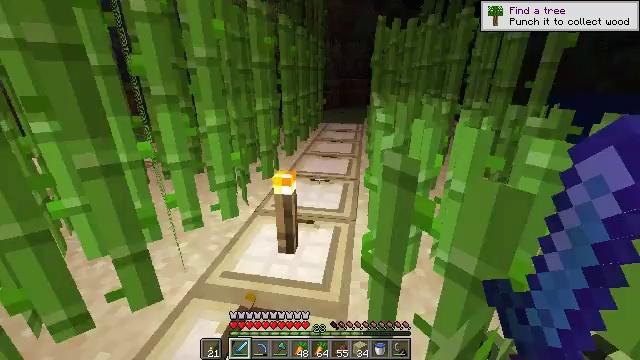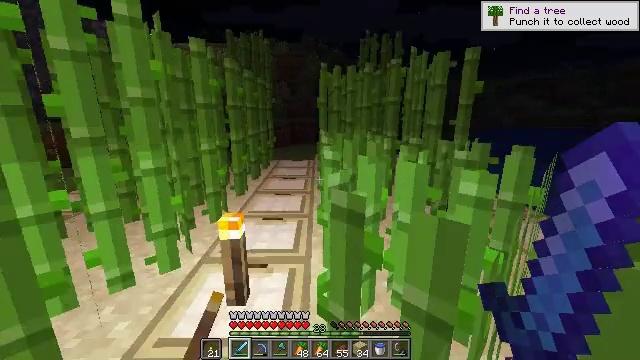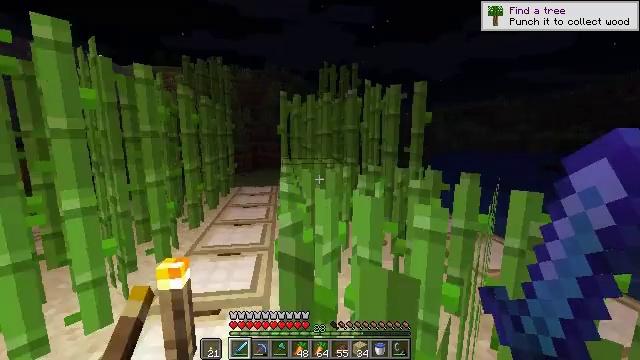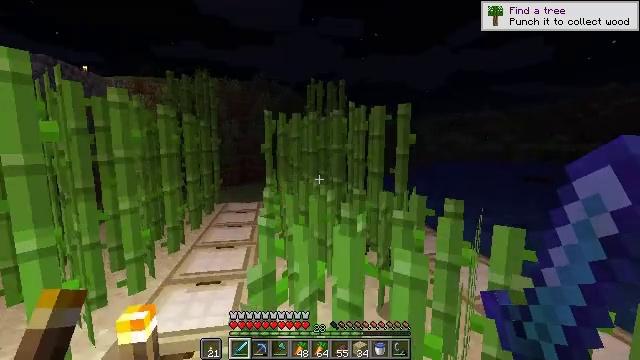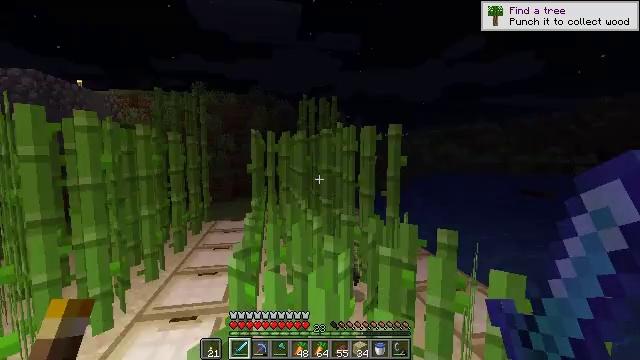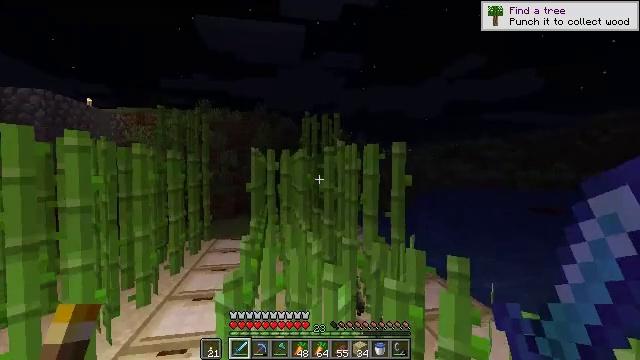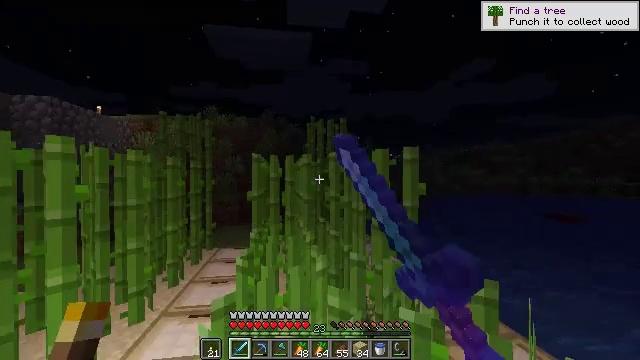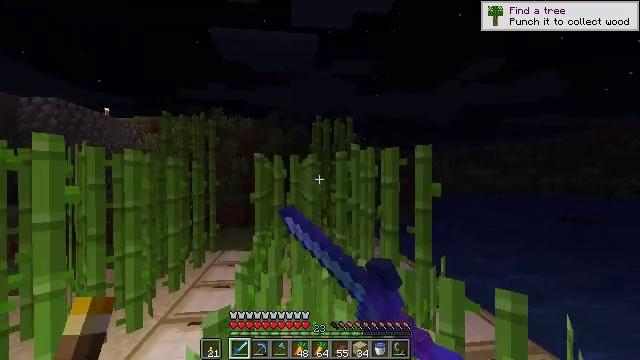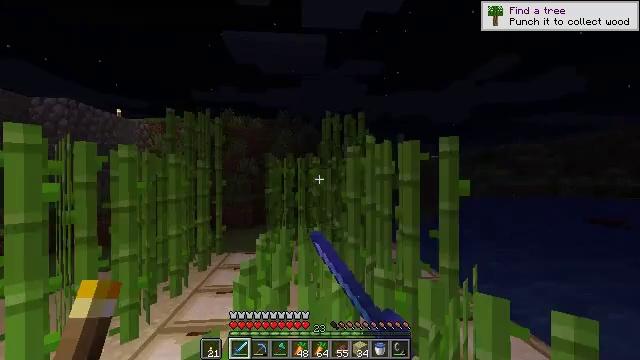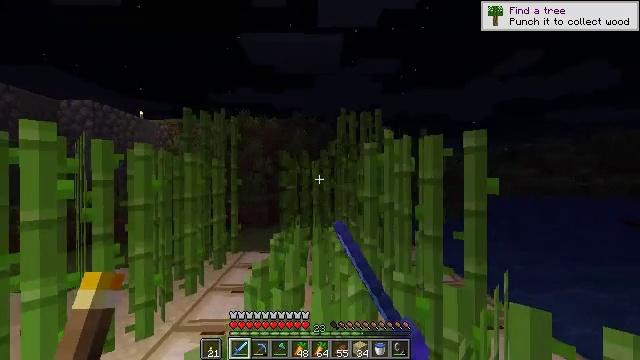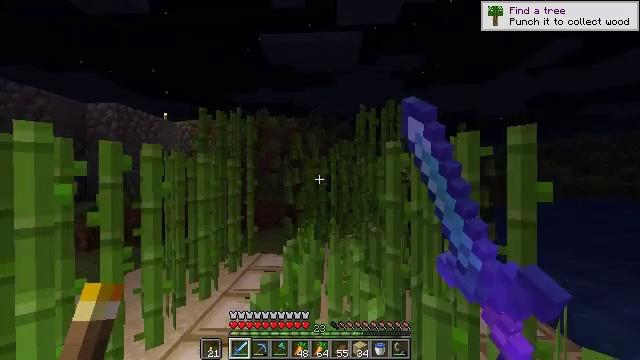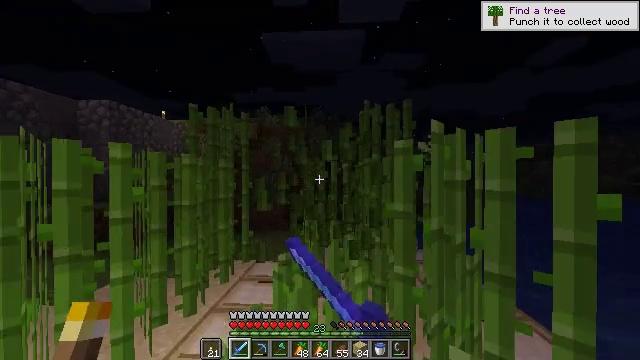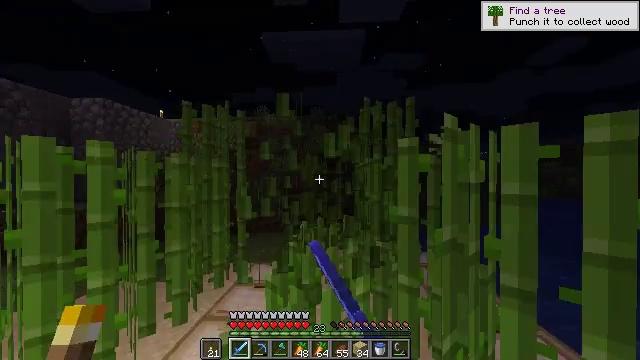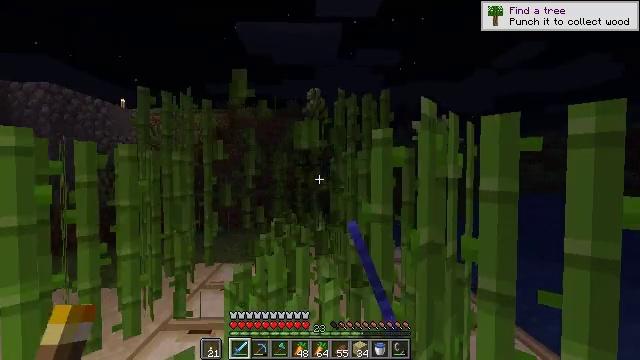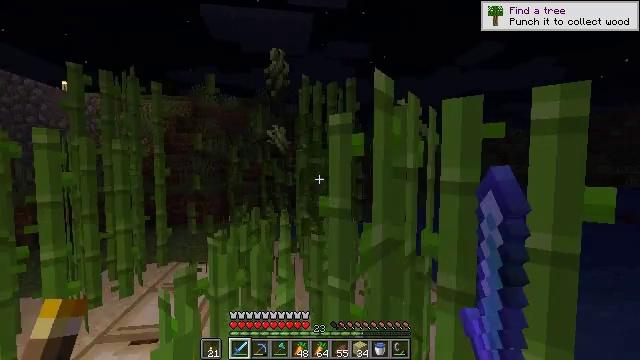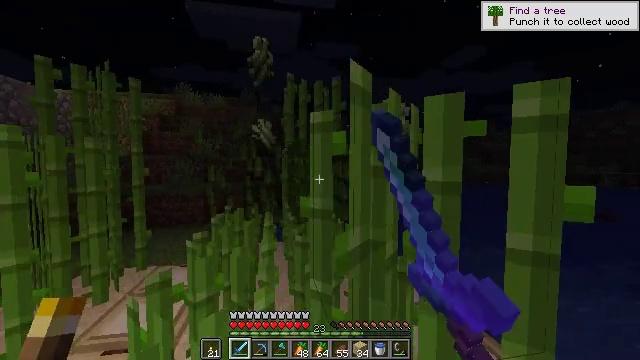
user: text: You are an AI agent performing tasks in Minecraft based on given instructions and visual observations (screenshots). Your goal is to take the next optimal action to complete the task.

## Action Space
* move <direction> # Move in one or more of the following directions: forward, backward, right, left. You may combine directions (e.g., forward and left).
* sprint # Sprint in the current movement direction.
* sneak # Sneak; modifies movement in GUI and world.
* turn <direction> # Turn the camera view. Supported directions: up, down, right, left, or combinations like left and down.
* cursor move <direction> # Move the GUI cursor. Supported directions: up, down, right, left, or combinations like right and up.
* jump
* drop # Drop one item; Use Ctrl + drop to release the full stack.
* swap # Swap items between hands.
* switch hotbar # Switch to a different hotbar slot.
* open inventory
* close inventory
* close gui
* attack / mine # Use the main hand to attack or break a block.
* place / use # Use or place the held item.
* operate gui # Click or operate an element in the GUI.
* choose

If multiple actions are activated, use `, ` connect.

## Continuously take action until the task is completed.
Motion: motion action
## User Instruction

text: Collect sugar cane near water sources.
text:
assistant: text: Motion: move forward and move right, turn right and up
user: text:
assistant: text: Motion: move forward and move right, turn right and up
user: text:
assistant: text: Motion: move forward and move right, turn right and up
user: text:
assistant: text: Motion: move forward, turn up
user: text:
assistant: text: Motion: move forward, turn up, attack / mine
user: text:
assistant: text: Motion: move forward, turn left and up, attack / mine
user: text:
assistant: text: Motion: move forward, turn left, attack / mine
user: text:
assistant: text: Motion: move forward, turn left, attack / mine
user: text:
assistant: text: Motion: move forward, turn left, attack / mine
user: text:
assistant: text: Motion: move forward, turn left, attack / mine
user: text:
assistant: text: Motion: move forward, attack / mine
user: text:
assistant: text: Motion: move forward, attack / mine
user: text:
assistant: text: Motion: move forward and move right, turn right and down, attack / mine
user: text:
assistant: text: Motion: move forward and move right, turn right and down, attack / mine
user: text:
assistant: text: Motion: move right, turn right, attack / mine
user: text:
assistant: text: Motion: move right, attack / mine
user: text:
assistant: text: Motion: move right, attack / mine
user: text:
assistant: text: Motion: turn left, attack / mine
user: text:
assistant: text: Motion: turn left and down, attack / mine
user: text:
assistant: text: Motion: move forward and move left, turn left, attack / mine
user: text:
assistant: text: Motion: move forward and move left, attack / mine
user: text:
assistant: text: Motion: move forward and move left, attack / mine
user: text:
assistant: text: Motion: move forward and move left, turn left, attack / mine
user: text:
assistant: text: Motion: move forward, attack / mine
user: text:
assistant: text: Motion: move forward, attack / mine
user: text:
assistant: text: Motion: move forward, attack / mine
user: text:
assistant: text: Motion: move forward, attack / mine
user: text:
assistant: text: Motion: move forward, attack / mine
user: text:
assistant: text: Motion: move forward and move right, attack / mine
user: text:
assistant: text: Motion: move forward and move right, attack / mine